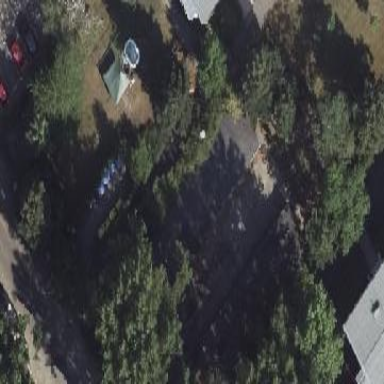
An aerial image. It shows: Group of garages.